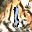
Label: 1